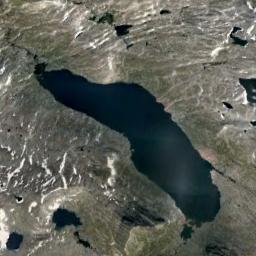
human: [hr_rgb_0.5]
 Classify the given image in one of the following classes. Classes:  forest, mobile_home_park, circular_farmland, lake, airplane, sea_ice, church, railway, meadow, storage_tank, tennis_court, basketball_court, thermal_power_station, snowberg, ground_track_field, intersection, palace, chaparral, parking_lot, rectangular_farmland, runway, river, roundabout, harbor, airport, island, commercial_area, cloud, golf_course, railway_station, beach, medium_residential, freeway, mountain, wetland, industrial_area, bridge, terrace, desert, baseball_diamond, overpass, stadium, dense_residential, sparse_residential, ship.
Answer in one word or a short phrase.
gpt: lake